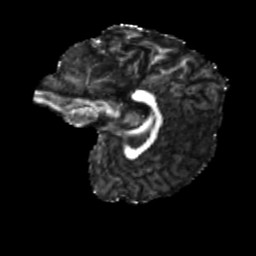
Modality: FA
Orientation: sagittal
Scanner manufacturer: siemens
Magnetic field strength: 3 T
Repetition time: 4 s
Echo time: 0.0594 s